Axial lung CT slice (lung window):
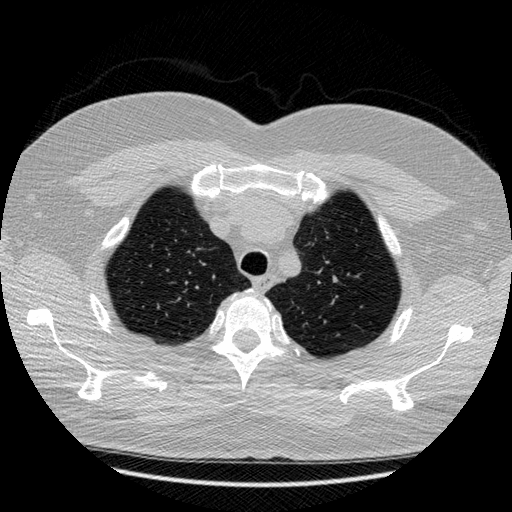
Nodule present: no